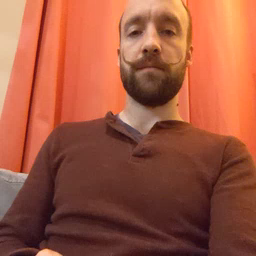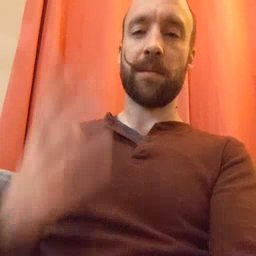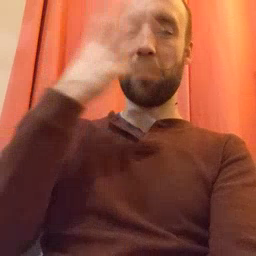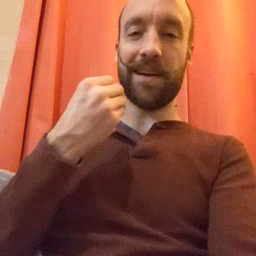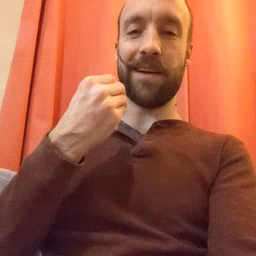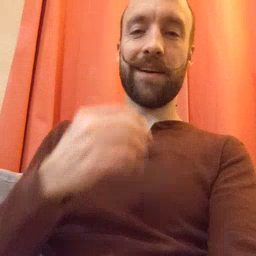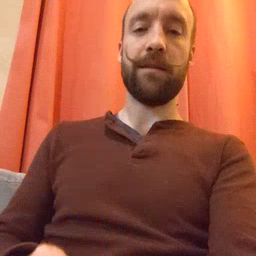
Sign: pretty